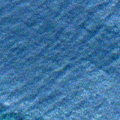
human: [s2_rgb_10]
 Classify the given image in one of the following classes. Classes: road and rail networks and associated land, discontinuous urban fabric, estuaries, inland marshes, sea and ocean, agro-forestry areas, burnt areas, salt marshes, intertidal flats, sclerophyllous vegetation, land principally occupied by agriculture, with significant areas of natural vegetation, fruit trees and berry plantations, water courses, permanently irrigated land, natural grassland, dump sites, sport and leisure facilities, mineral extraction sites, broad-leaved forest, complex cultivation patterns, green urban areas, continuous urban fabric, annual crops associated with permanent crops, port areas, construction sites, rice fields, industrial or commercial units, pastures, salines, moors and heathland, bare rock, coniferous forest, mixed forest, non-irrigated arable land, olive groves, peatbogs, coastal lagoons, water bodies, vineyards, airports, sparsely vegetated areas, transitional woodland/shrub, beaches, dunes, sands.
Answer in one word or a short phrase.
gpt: sea and ocean